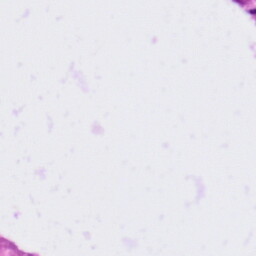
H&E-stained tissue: Tonsil